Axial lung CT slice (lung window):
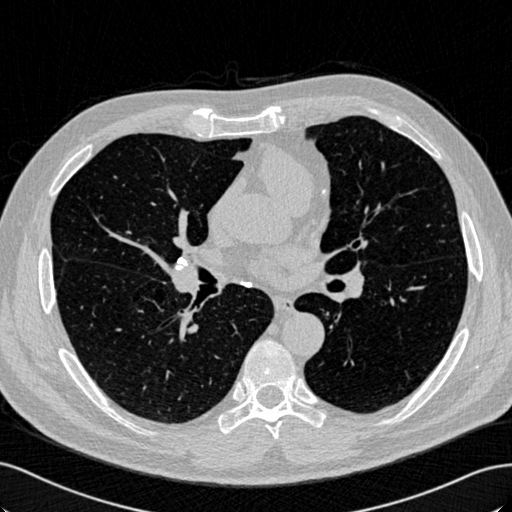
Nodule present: no